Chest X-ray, PA view. Patient: 34 years old, sex M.
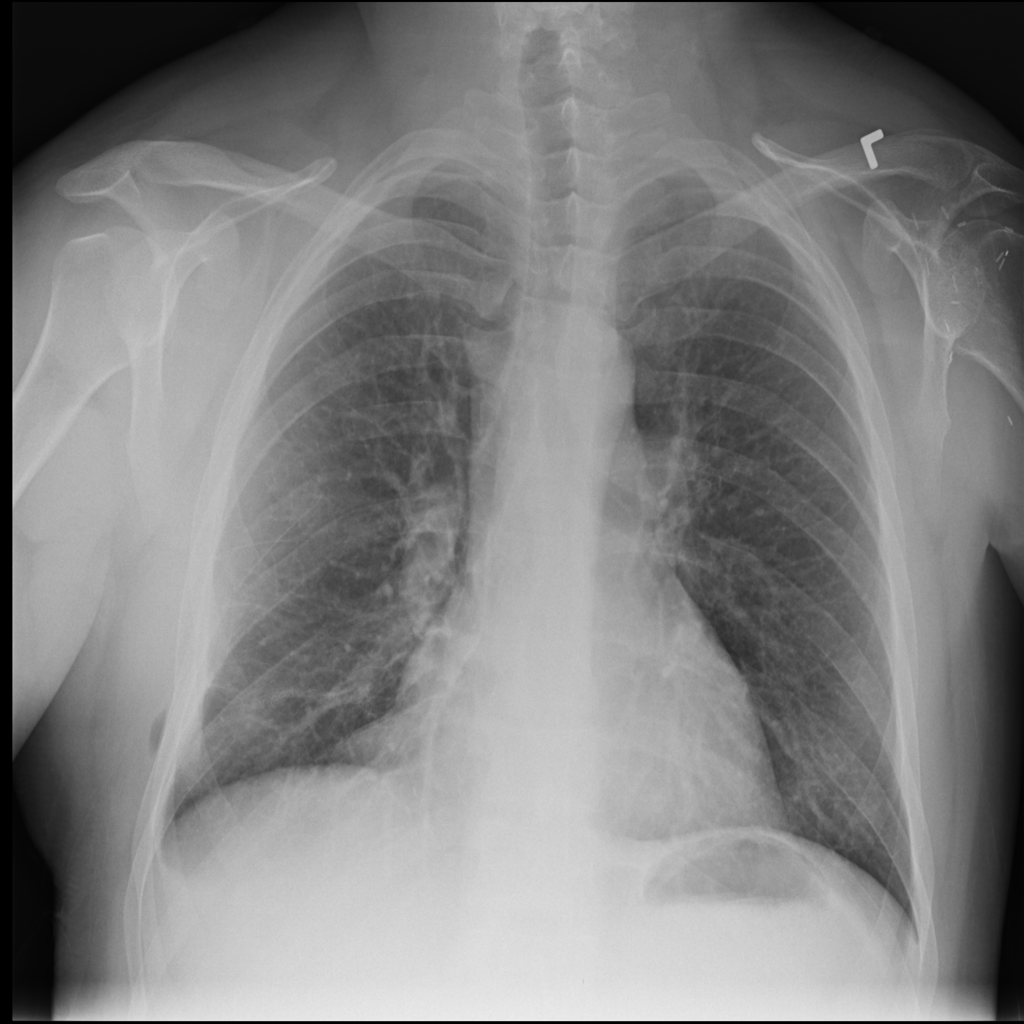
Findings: Emphysema, Pneumothorax